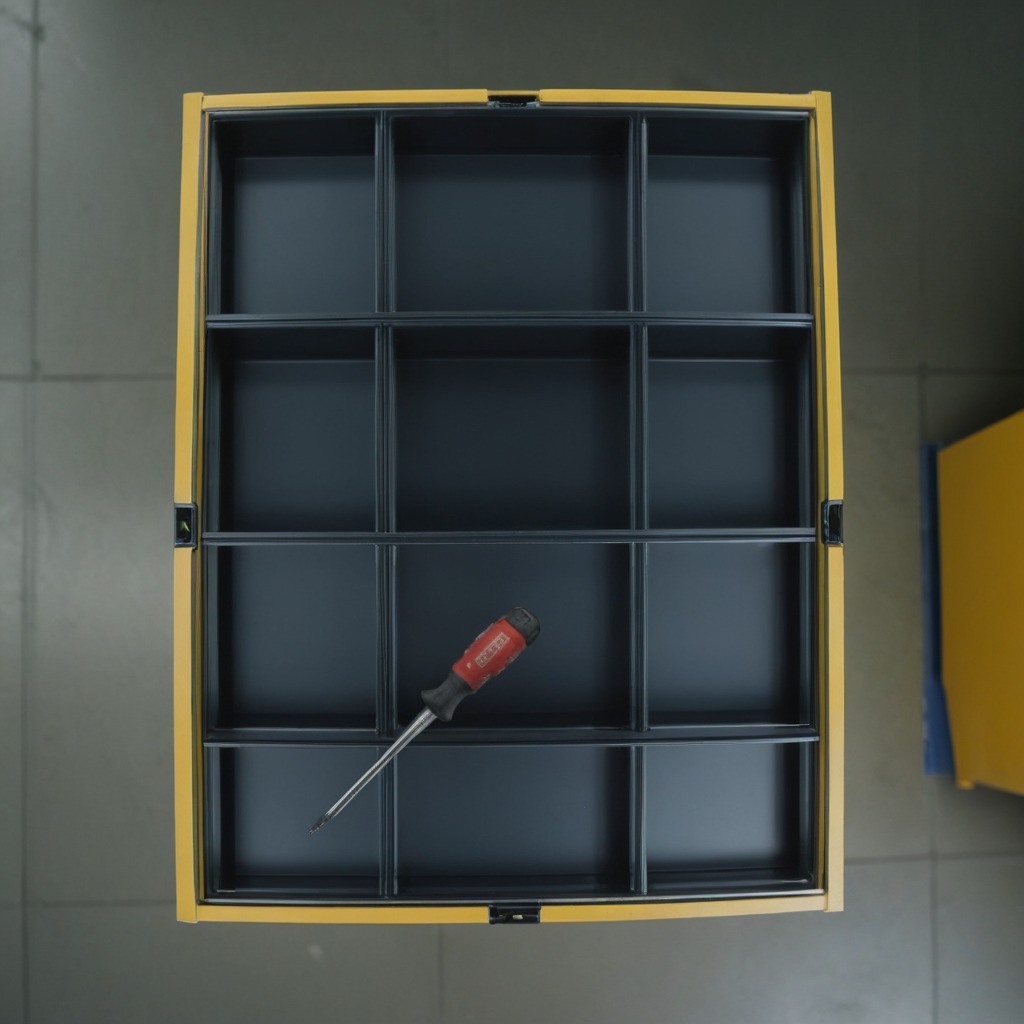
A screwdriver lying on the toolbox surface in an airplane hangar workshop 8K.